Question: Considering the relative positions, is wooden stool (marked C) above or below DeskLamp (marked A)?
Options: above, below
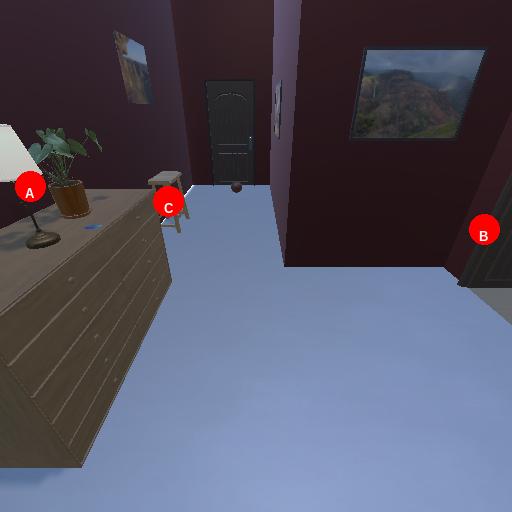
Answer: above